Question: I am trying to add a custom view programmatically to my view controller. I used this snippet of code with no success of it appearing in front of my main view controller.
'''
var DynamicView = CustomFilter()
DynamicView.setTranslatesAutoresizingMaskIntoConstraints(false)
self.view.addSubview(DynamicView)
'''
CustomFilter Class:
'''
import UIKit
'''
class CustomFilter:
'''
UIView {
@IBOutlet weak var party: UIButton!
@IBOutlet weak var outdoors: UIButton!
@IBOutlet weak var sports: UIButton!
@IBOutlet weak var diner: UIButton!
@IBOutlet weak var music: UIButton!
@IBOutlet weak var gaming: UIButton!
'''
}
The custom filter is connected to a xib file.
Xib File:

Is there a possibility that the custom view maybe out of placed? I'm not sure what I'm doing wrong.
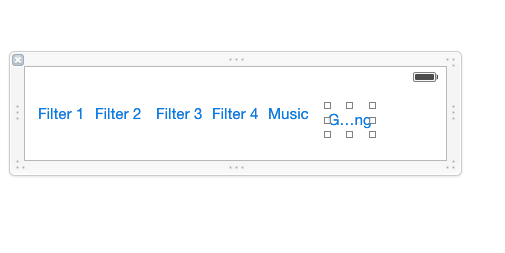
Answer: In order to use a view we designed in a xib, we most load from the xib.
'''
if
let bundle = NSBundle(forClass: CustomFilter.self),
let nib = bundle.loadNibNamed("<#Xib File Name#>", owner: self, options: nil),
let dynamicView = nib.first as? CustomFilter {
self.view.addSubview(dynamicView)
}
'''
An alternative approach would be to write your 'CustomFilter''s 'init' to load the view from the xib itself.
More clearly, the problem you're having is that none of your 'CustomFilter''s initializers are going to care about the xib file you made unless you write them and tell them to care about it. Your current code is returning a 0x0 view with probably a white or clear background. If you modified your current code to set the 'CustomFilter''s frame to something other than 0x0 size and set the background color to something like 'UIColor.greenColor()', you'd see it clear as day.
Also, you could use Xcode's visual debugger to find it.